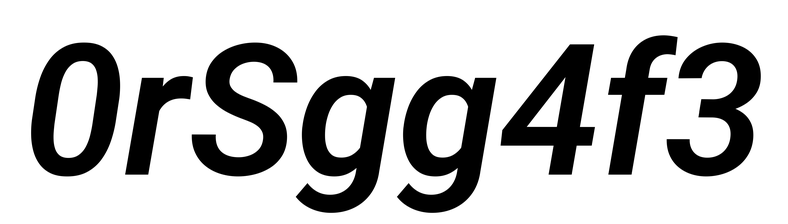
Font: Roboto-Italic_SemiBold_Italic